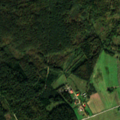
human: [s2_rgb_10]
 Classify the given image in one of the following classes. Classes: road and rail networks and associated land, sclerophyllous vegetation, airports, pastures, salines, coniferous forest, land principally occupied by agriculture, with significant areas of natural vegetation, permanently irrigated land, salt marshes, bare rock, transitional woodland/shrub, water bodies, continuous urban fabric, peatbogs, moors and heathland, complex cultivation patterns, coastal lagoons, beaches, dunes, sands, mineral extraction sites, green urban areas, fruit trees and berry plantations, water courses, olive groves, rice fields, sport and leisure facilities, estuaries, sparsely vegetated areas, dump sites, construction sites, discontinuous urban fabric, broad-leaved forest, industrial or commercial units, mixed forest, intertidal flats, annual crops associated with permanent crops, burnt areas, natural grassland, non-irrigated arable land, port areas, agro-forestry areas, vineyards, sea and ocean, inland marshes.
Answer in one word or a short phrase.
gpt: complex cultivation patterns, land principally occupied by agriculture, with significant areas of natural vegetation, coniferous forest, mixed forest, transitional woodland/shrub